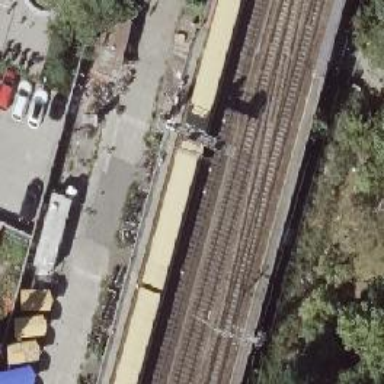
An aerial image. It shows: Railway signal.